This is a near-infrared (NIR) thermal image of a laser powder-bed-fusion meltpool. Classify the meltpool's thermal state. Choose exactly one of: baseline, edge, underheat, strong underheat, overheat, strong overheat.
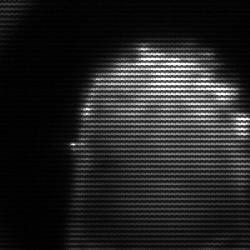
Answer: strong underheat